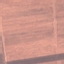
Land use / land cover class: AnnualCrop